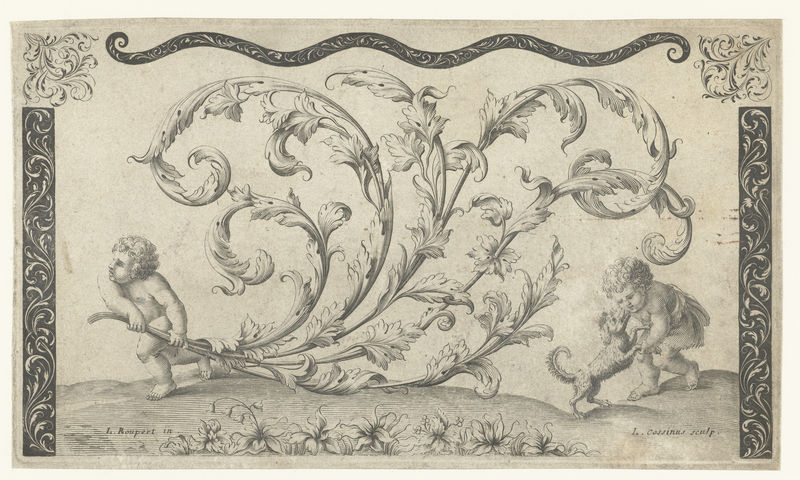
Titel: Bladrank voortgetrokken door kind
Künstler: Louis Cossin
Standort: Amsterdam
Institution: Rijksmuseum
Schlagwörter: fancy, feathers, black, flowers, flower, angels, man, roman, nature, boy, child, scroll, plants, drawing, paper, black and white, frame, animals, dog, sketch, walking, movement, swirl, children, cherub, cherubs, leaves, design, art, signature, engraving, pencil, animal, baby, kids, playing, humans, branch, border, boys, faded, text, vine, babies, cream, author, acanthus, borders, elf, pulling, signed, parchment, illuminated, cherubim, lick, dragging, scrolling, frond, roupert, filagree, cossinus